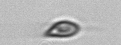
Label: Cryptophyta